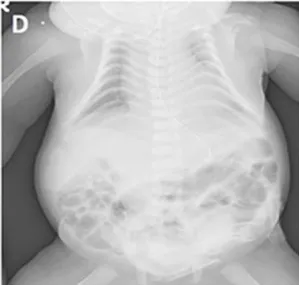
(C) Chest radiography of the patient. Thoracic dysplasia (bell-shaped small thorax with coat-hanger appearance).
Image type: radiology (x_ray)